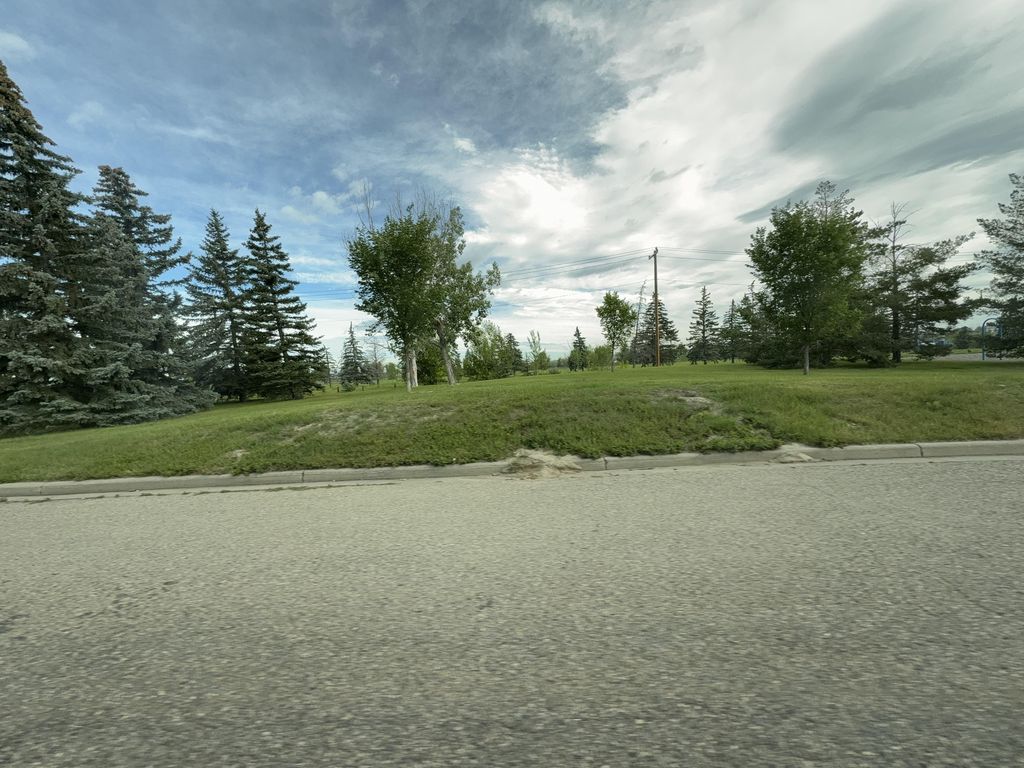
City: calgary